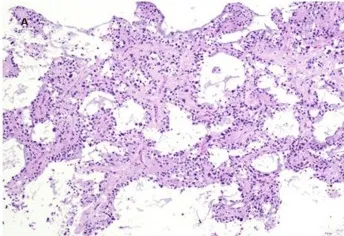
Histopathological findings of brain biopsy. On hematoxylin and eosin staining, fragments of a biphasic, moderately cellular neoplasm were found, comprised cells with both glial and neurocytic differentiation (A - H&E, 40X).
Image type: pathology (h&e)